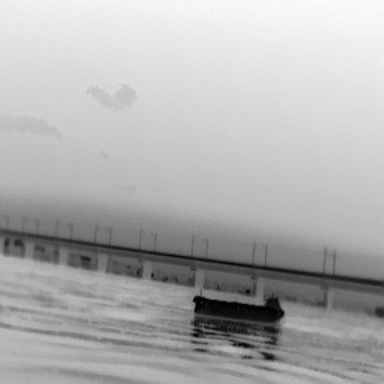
There is a liner in the infrared image.